Group 1:
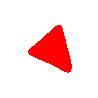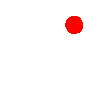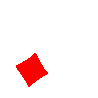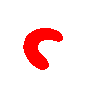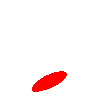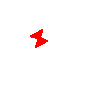
Group 2:
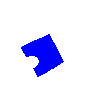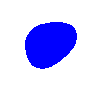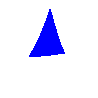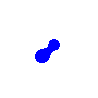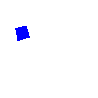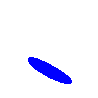
Rule separating the two groups: Red shape vs. blue shape.
Author: Aaron David Fairbanks